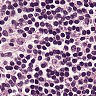
Metastatic tissue present: no